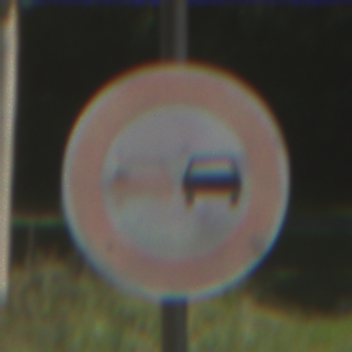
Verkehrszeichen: Ueberholverbot
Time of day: Midday
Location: Outdoor (RoadRail)
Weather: Clear
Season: NotSpecified
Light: Natural